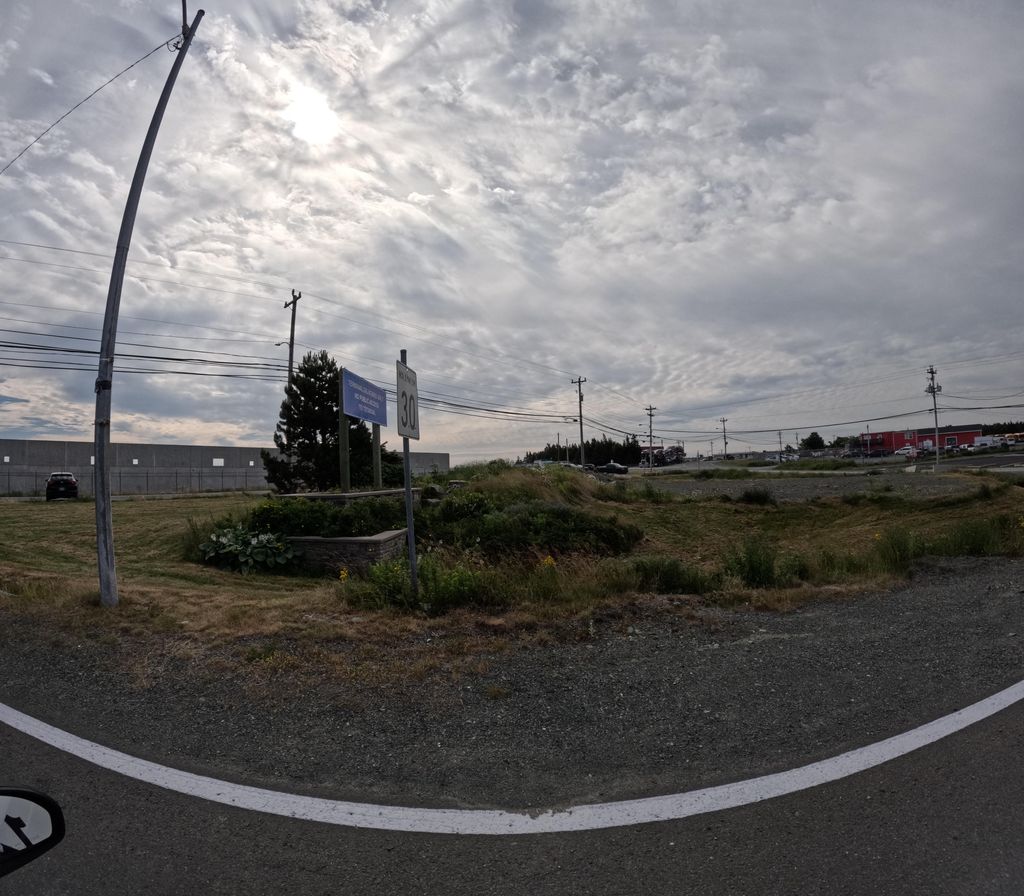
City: st_johns